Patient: sex M, age 78
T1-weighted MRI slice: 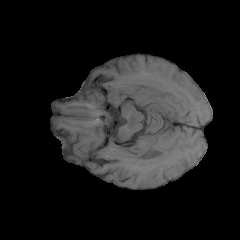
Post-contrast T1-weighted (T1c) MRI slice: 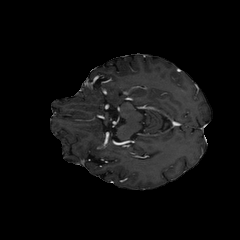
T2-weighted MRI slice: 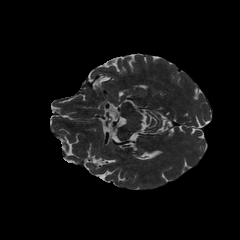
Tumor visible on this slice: no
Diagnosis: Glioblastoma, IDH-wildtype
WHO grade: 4